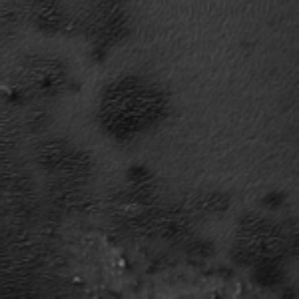
Label: frost